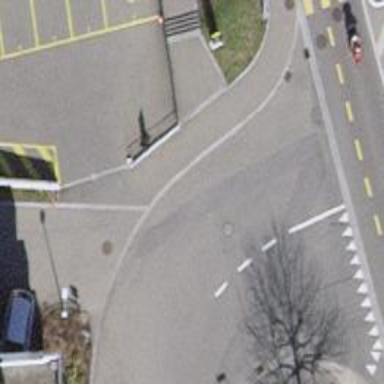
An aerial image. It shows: Asphalt steps along the road.